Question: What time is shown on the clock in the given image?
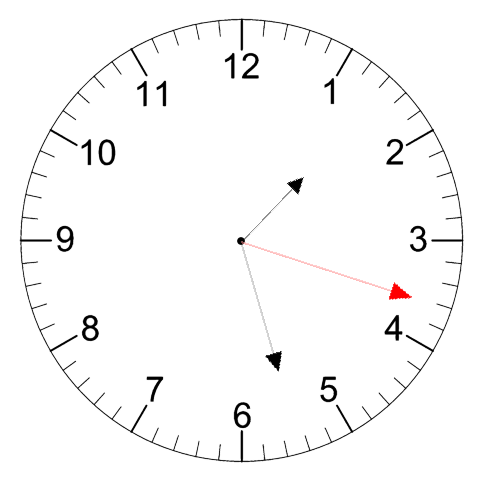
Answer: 01:27:18